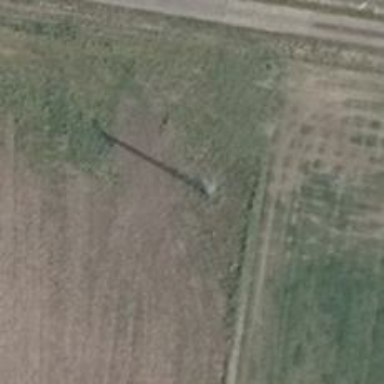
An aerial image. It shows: Minor power line with 3 cables.